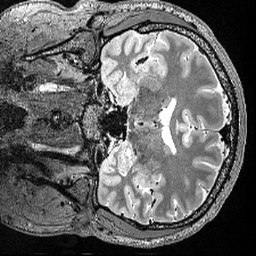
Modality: T2w
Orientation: coronal
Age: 35
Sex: male